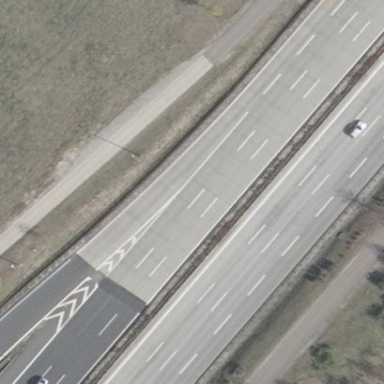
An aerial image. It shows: Motorway area.